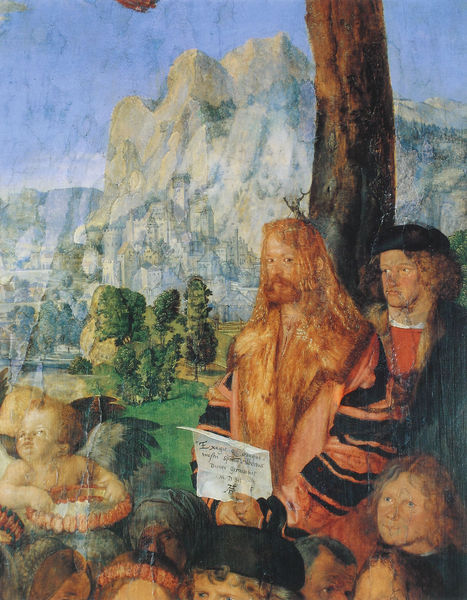
Titel: Das Rosenkranzbild
Künstler: Albrecht Dürer
Institution: Prag, Nationalgalerie
Schlagwörter: baum, berg, blau, himmel, bäume, grün, menschen, stadt, braun, bunt, hut, köpfe, männer, rot, bart, johannes, baumstamm, stamm, kind, blatt, engel, schrift, papier, berge, fels, baby, zettel, burg, jesus, brief, dürer, lesung, nachricht, öpfe